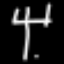
Label: fork